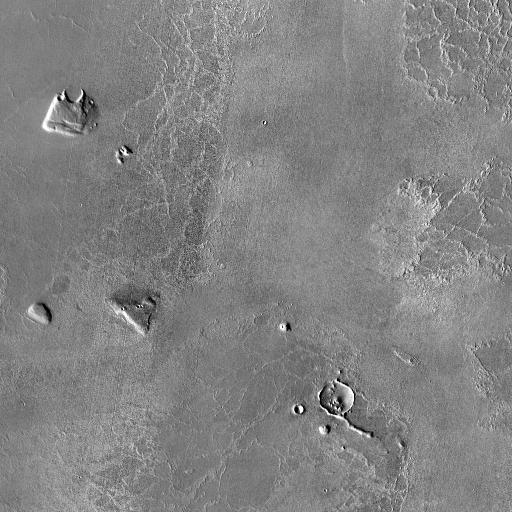
Crater classes present: Background, Other, Buried